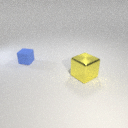
large yellow metal cube to the right of small blue rubber cube